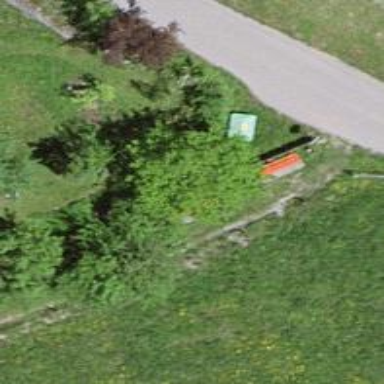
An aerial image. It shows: Red bench.